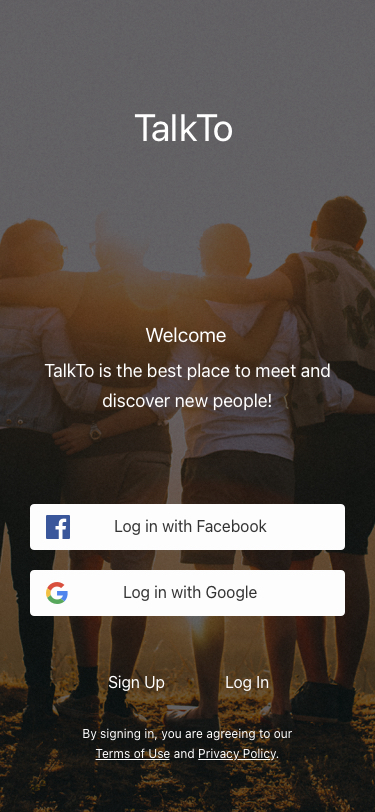
Text in this UI design:
By signing in, you are agreeing to our Terms of Use and Privacy Policy.
Welcome
TalkTo is the best place to meet and discover new people!
Sign Up
Log In
Log in with Google
Log in with Facebook
TalkTo